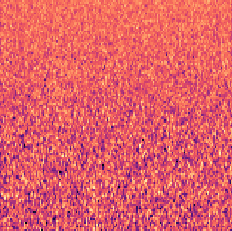
Sound class: Chainsaw